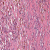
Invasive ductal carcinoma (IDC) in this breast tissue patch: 0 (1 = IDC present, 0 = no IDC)